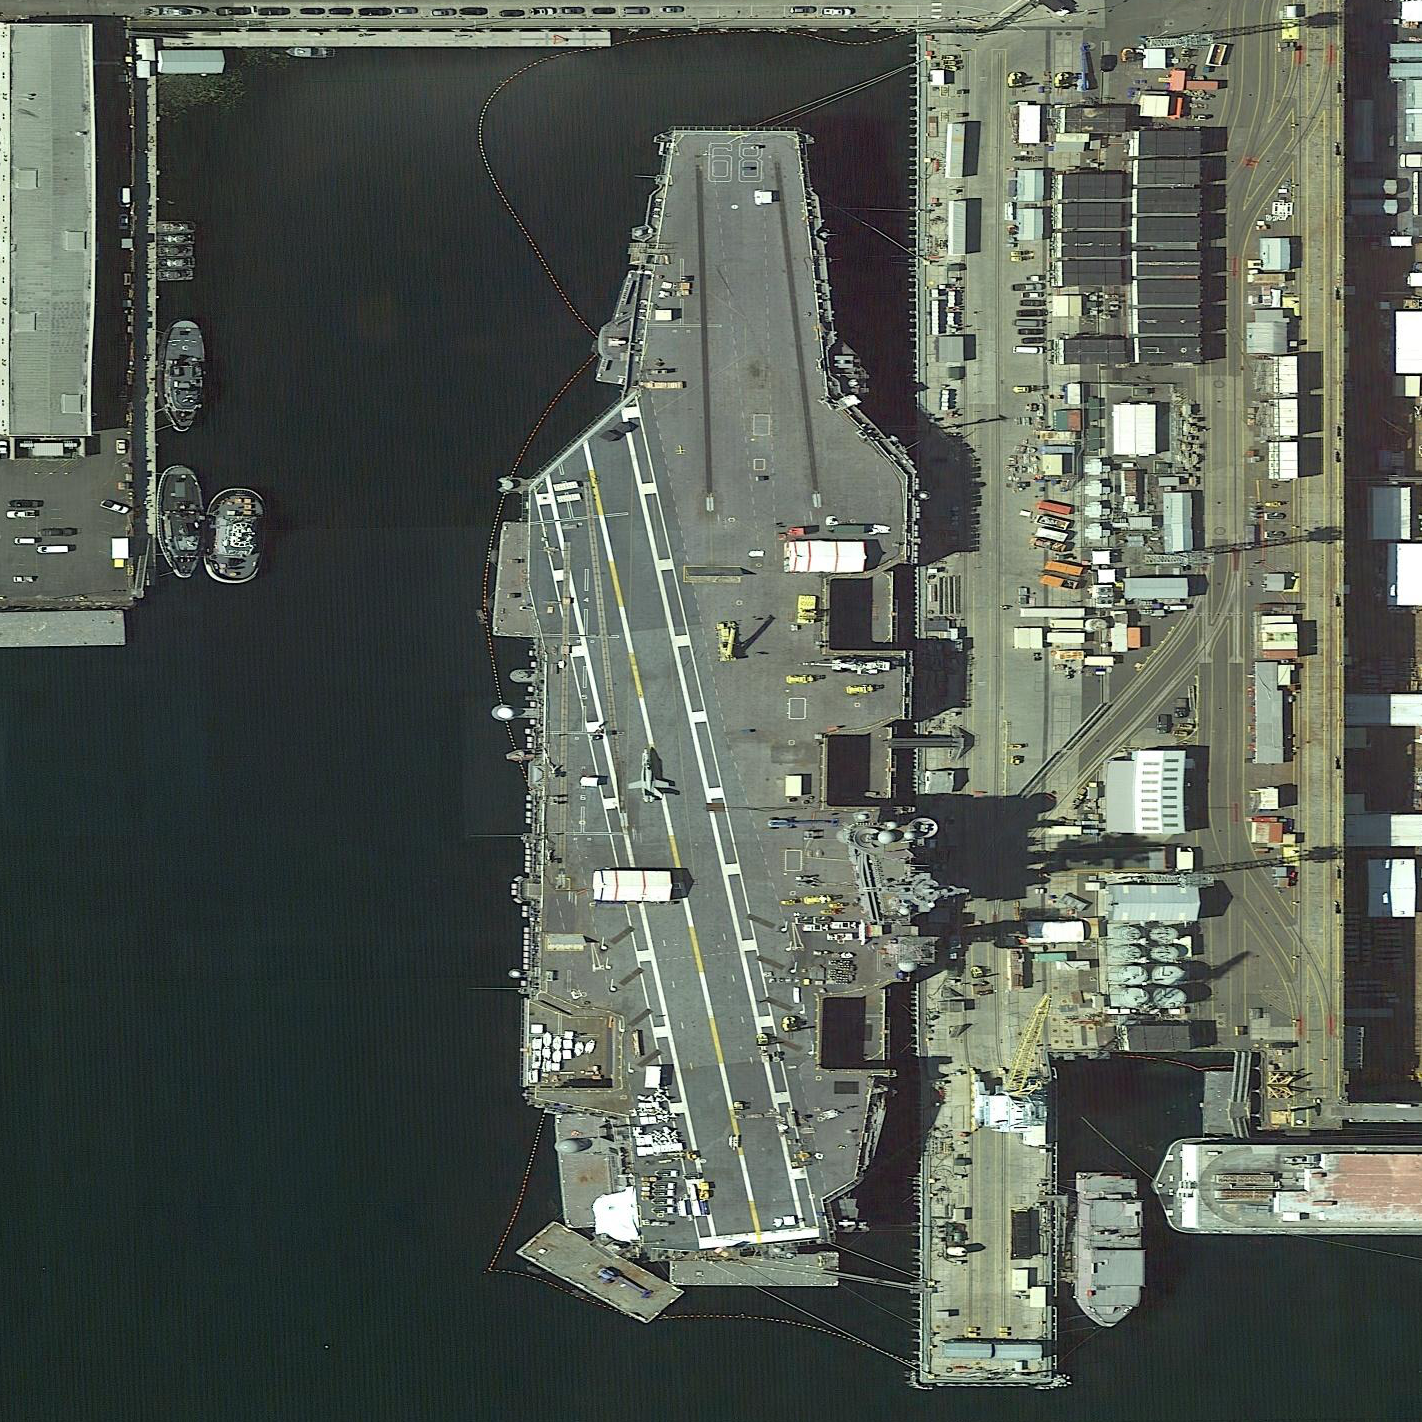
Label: Nimitz-class_aircraft_carrier